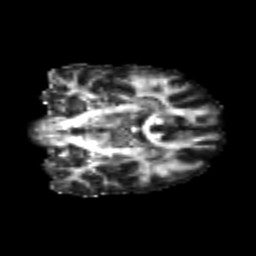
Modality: FA
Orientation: coronal
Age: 25
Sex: female
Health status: healthy
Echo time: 0.074 s